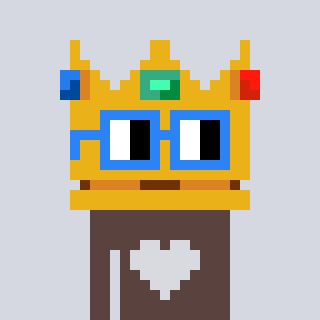
a pixel art character with square blue glasses, a crown-shaped head and a darkbrown-colored body on a cool background